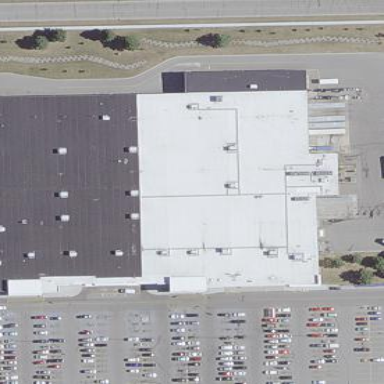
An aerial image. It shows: Supermarket building.